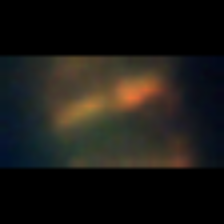
Taxon: Pennate
Group: Diatoms